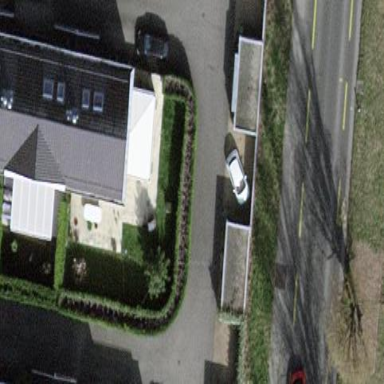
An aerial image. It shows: Garden surrounded by fence.